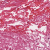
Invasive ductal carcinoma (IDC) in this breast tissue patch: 0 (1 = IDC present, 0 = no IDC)